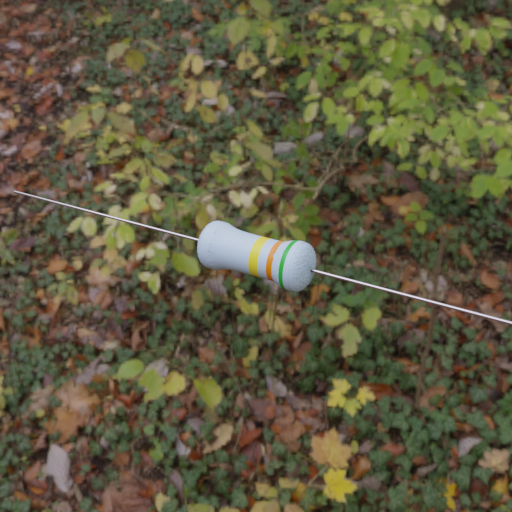
Resistor colour bands (in order): yellow, orange, green